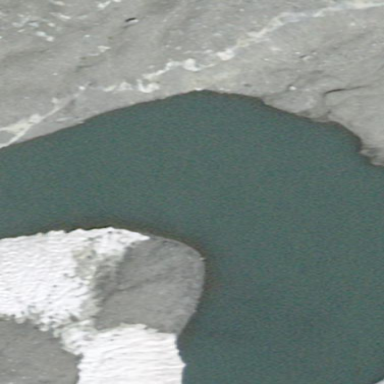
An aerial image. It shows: Lake with natural water.